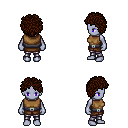
a pixel art fantasy rpg character, female body template, dark elf, purple skin, leather chest armor, metal pants, brown curly afro hairstyle, four views (front, back, left, right), 2x2 character sprite sheet, small pixel art, hard edges, no anti-aliasing